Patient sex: F
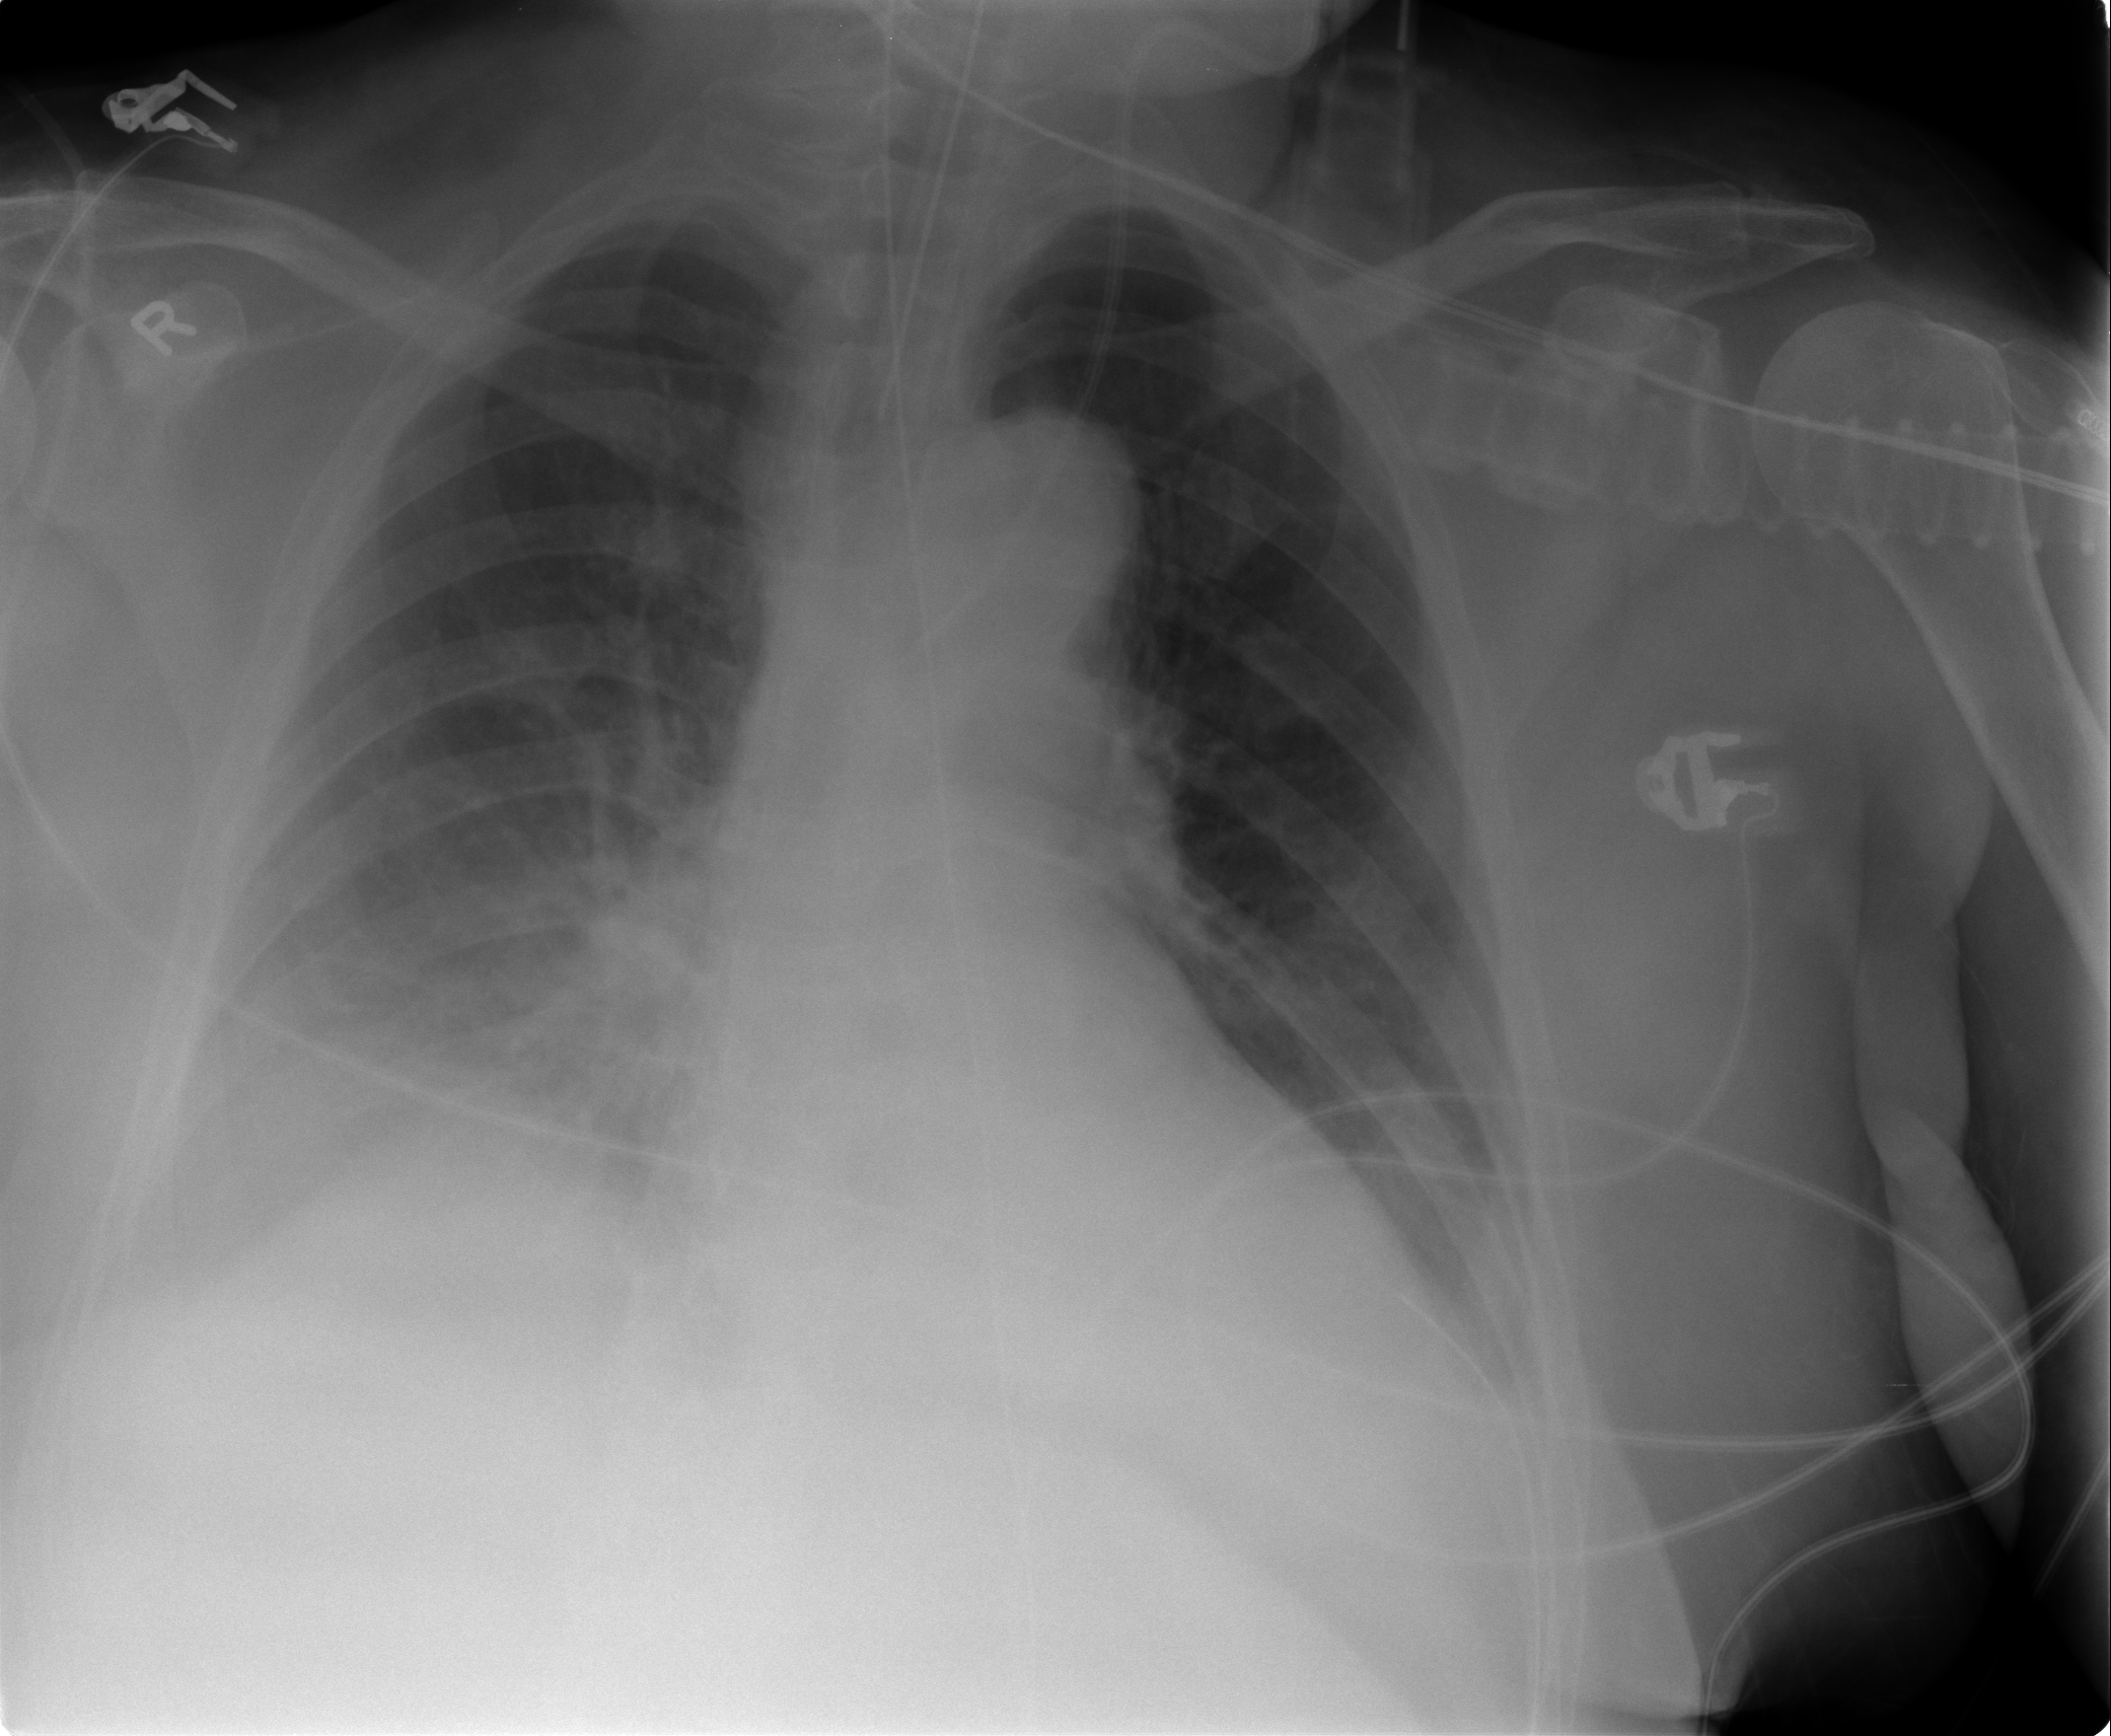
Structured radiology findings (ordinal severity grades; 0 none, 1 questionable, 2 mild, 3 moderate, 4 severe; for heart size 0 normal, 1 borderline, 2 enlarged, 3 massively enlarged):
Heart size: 0
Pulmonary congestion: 0
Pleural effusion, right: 3
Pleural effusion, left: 1
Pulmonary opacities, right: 0
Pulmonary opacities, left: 0
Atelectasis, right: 2
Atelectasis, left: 2